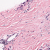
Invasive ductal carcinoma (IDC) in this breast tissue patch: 0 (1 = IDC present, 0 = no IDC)